Interaction volume radius: 5 \u00c5
Interaction volume height: 10 \u00c5
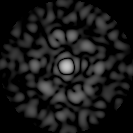
Disorder parameter: 0.8724